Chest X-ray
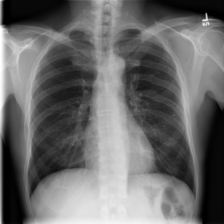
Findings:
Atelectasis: negative
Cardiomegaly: negative
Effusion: negative
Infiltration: negative
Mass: negative
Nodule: negative
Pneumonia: negative
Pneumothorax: negative
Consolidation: negative
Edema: negative
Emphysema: negative
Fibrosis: negative
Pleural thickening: negative
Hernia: negative